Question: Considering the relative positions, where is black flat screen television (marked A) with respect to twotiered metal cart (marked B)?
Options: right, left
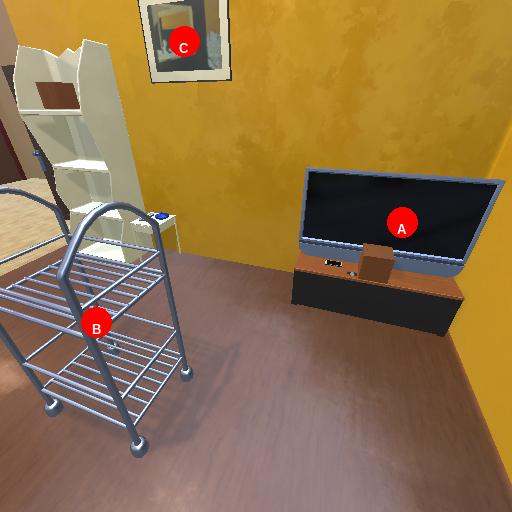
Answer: right